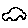
Label: car